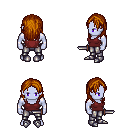
a pixel art fantasy rpg character, male body template, dark elf, purple skin, maroon pirate shirt, metal pants, brunette long hairstyle, metal boots, dagger, four views (front, back, left, right), 2x2 character sprite sheet, small pixel art, hard edges, no anti-aliasing